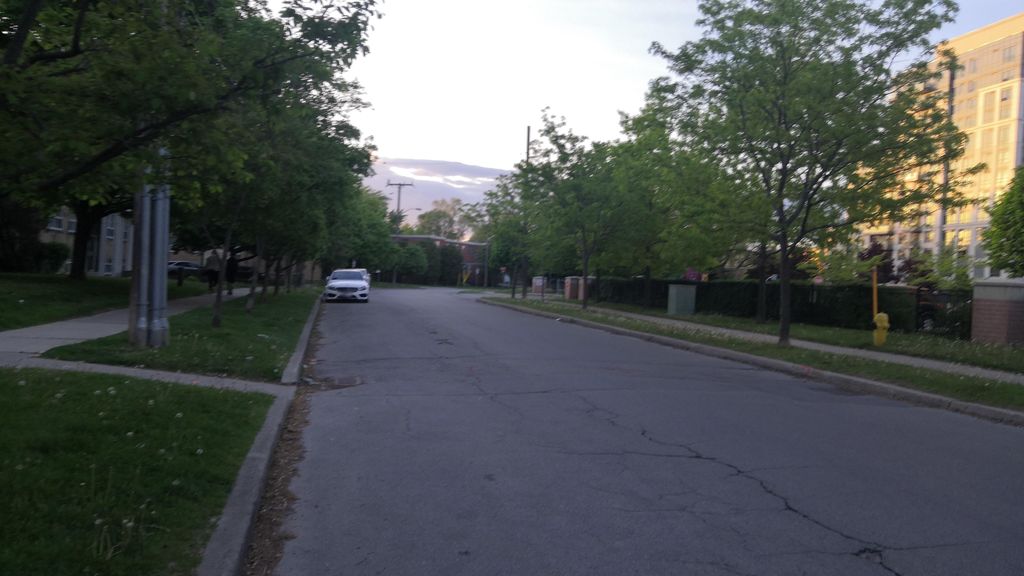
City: toronto